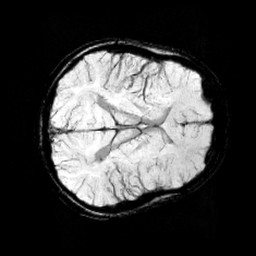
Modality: minIP
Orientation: axial
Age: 13
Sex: male
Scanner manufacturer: siemens
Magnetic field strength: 3 T
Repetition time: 0.027 s
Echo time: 0.02 s